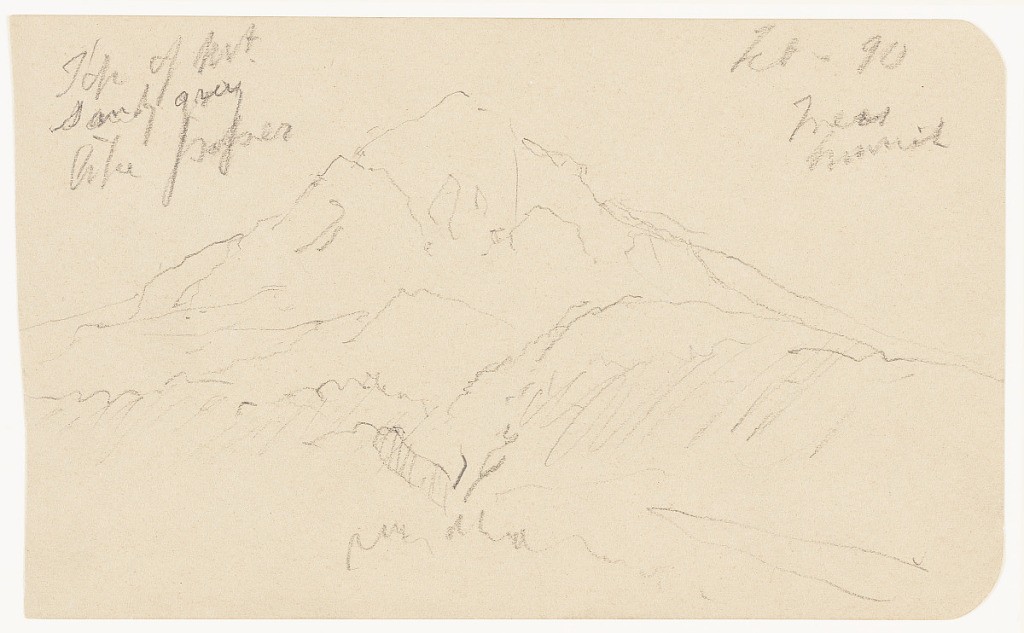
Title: Snow-Capped Mountain, Mexico
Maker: Frederic Edwin Church, American, 1826–1900
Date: February 1890
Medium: Graphite on tan wove paper
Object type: drawing
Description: Landscape sketch showing a loosely rendered view of an immense, snow-capped mountain in Mexico. The foreground and middle distance are comprised of rugged, rolling terrain--likely the foothills of the mountain. In the background, the rocky, conical, and sharp mountain dominates the composition. Its sides are rough and craggy.